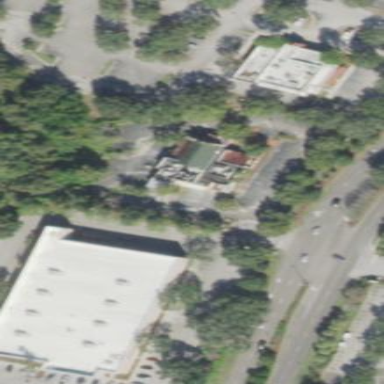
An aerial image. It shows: Retail building.